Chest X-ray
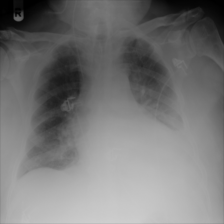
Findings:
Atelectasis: positive
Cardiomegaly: negative
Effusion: positive
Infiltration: negative
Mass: negative
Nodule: negative
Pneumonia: negative
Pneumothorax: negative
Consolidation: negative
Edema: negative
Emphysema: negative
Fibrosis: negative
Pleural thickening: negative
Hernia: negative